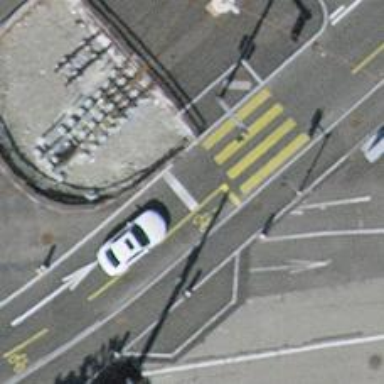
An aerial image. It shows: Road with traffic signals.